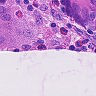
Metastatic tissue present: no